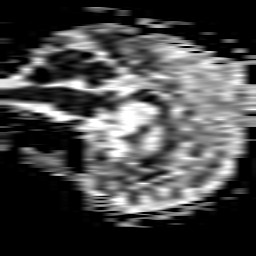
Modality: ADC
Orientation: sagittal
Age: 74
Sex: male
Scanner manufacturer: philips
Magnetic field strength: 1.5 T
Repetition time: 4.635 s
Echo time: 0.07843 s